Question: Can anybody help me with the jQuery plugin jqGrid? I downloaded <URL> and I put in code
'''
<script>
$(document).ready(function() {
jQuery("#list2").jqGrid({ url:'test.json', datatype: "json", colNames:['Inv No','Date'], colModel:[ {name:'id',index:'id', width:55}, {name:'date',index:'date', width:90}], rowNum:10, rowList:[10,20,30], pager: '#pager2', sortname: 'id', viewrecords: true, sortorder: "desc", caption:"USERS" }); jQuery("#list2").jqGrid('navGrid','#pager2',{edit:true,add:true,del:true});
});
</script>
'''
I have in my html table
'''
<table id="list2"></table>
<div id="pager2"></div>
'''
and I have test.json like
'''
[
{
"id": 3,
"date": ""
},
{
"id": 2,
"date": "1"
},
{
"id": 3,
"date": ""
}
]
'''
but when I load page I don't get any data in grid just like on picture .
Can anybody point out what I'm doing wrong ?
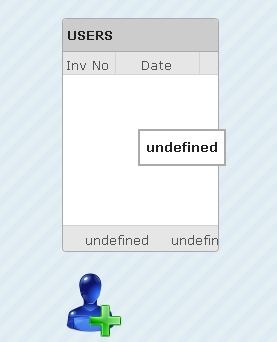
Answer: JQgrid is awesome! But the documentation is not very well...
In your case the problem is the Json data... If you look <URL> in the JSON DATA part then you realize that the Json you're trying to use in not valid for JQGrid...
Must respect this format :
'''
{
"total": "xxx",
"page": "yyy",
"records": "zzz",
"rows" : [
{"id" :"1", "cell" :["cell11", "cell12", "cell13"]},
{"id" :"2", "cell":["cell21", "cell22", "cell23"]},
...
]
}
'''
Check the link and read beacause is not too simply...